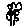
Label: flower